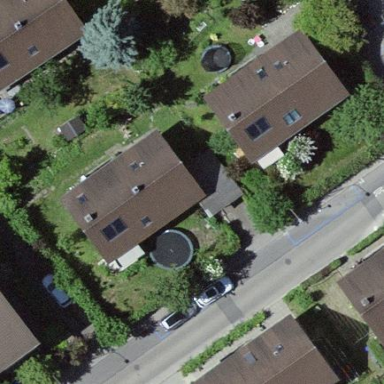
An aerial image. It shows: Residential building with gabled brown roof. The building itself is yellow in color.